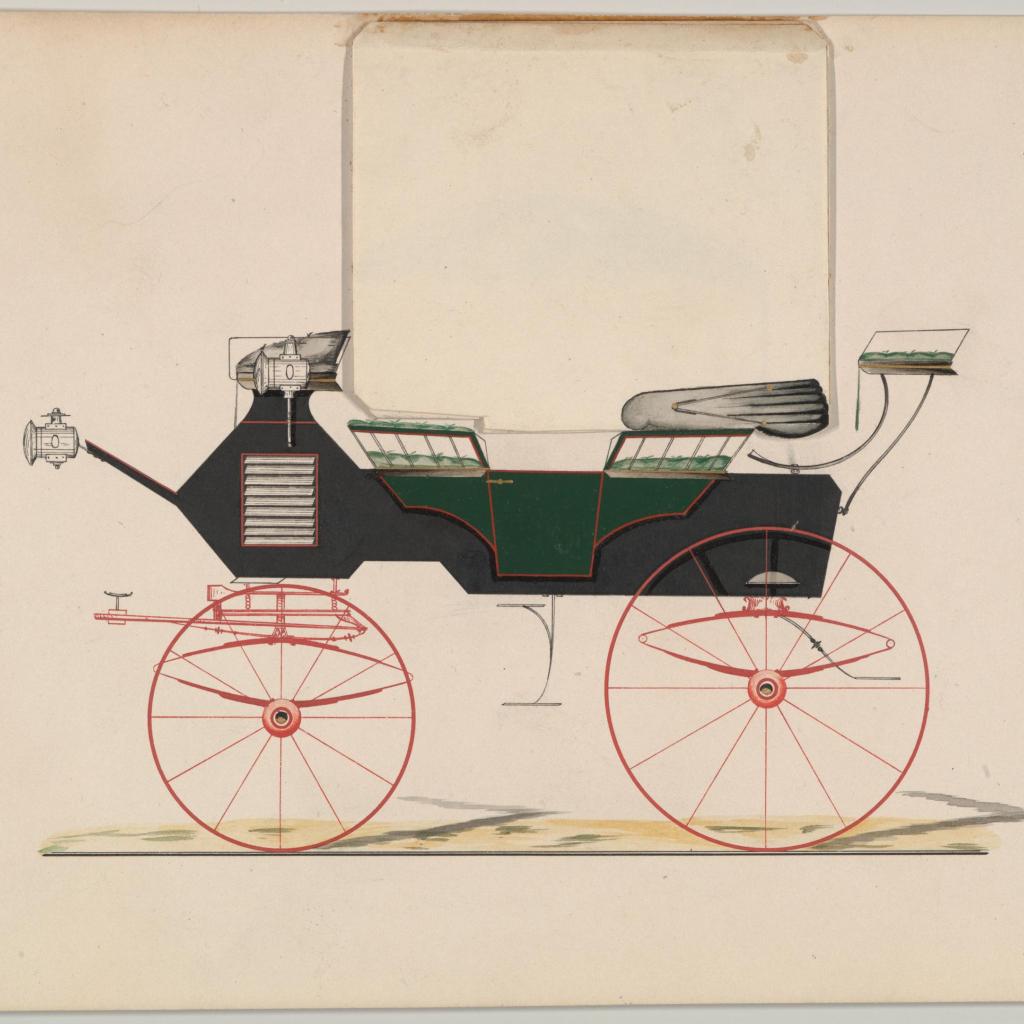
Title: Break (unnumbered)
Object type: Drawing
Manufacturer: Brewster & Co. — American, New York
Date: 1850–70
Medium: Pen and black ink, watercolor, metallic ink and gouache with gum arabic
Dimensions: sheet: 6 7/16 x 8 15/16 in. (16.3 x 22.7 cm)
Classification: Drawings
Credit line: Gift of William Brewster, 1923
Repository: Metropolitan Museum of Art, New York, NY